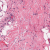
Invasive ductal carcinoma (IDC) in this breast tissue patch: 0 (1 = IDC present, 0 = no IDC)